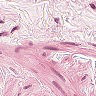
Metastatic tissue present: no